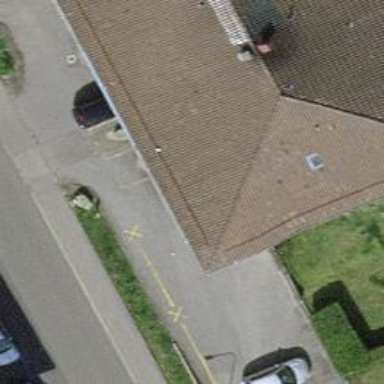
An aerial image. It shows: Cafe.